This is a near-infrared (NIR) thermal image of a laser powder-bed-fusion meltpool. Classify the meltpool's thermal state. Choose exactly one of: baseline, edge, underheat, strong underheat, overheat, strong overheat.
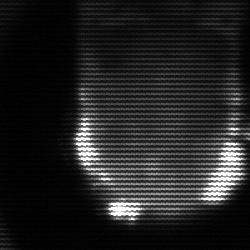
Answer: baseline